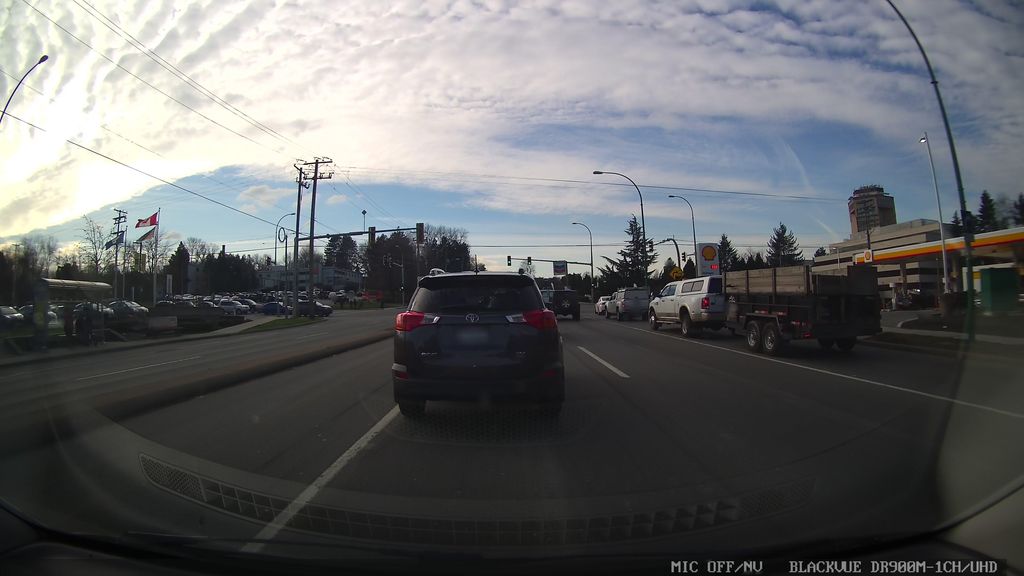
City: vancouver